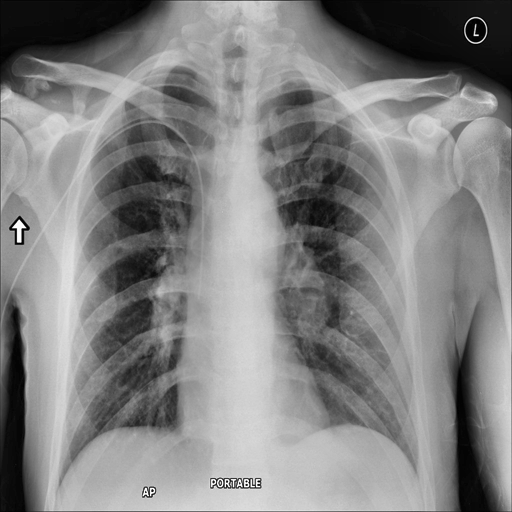
Finding: NORMAL